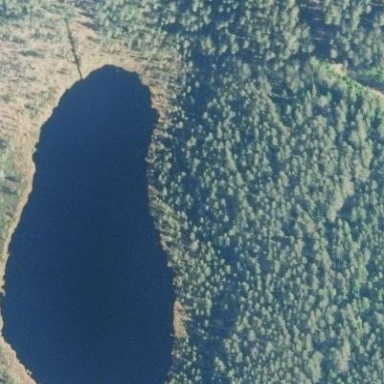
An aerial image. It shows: Serene lake surrounded by nature.